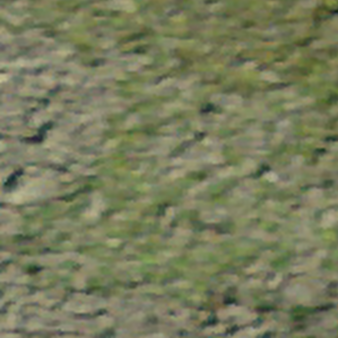
Label: other